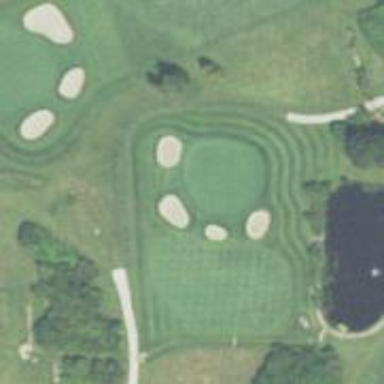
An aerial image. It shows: Golf hole.